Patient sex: F
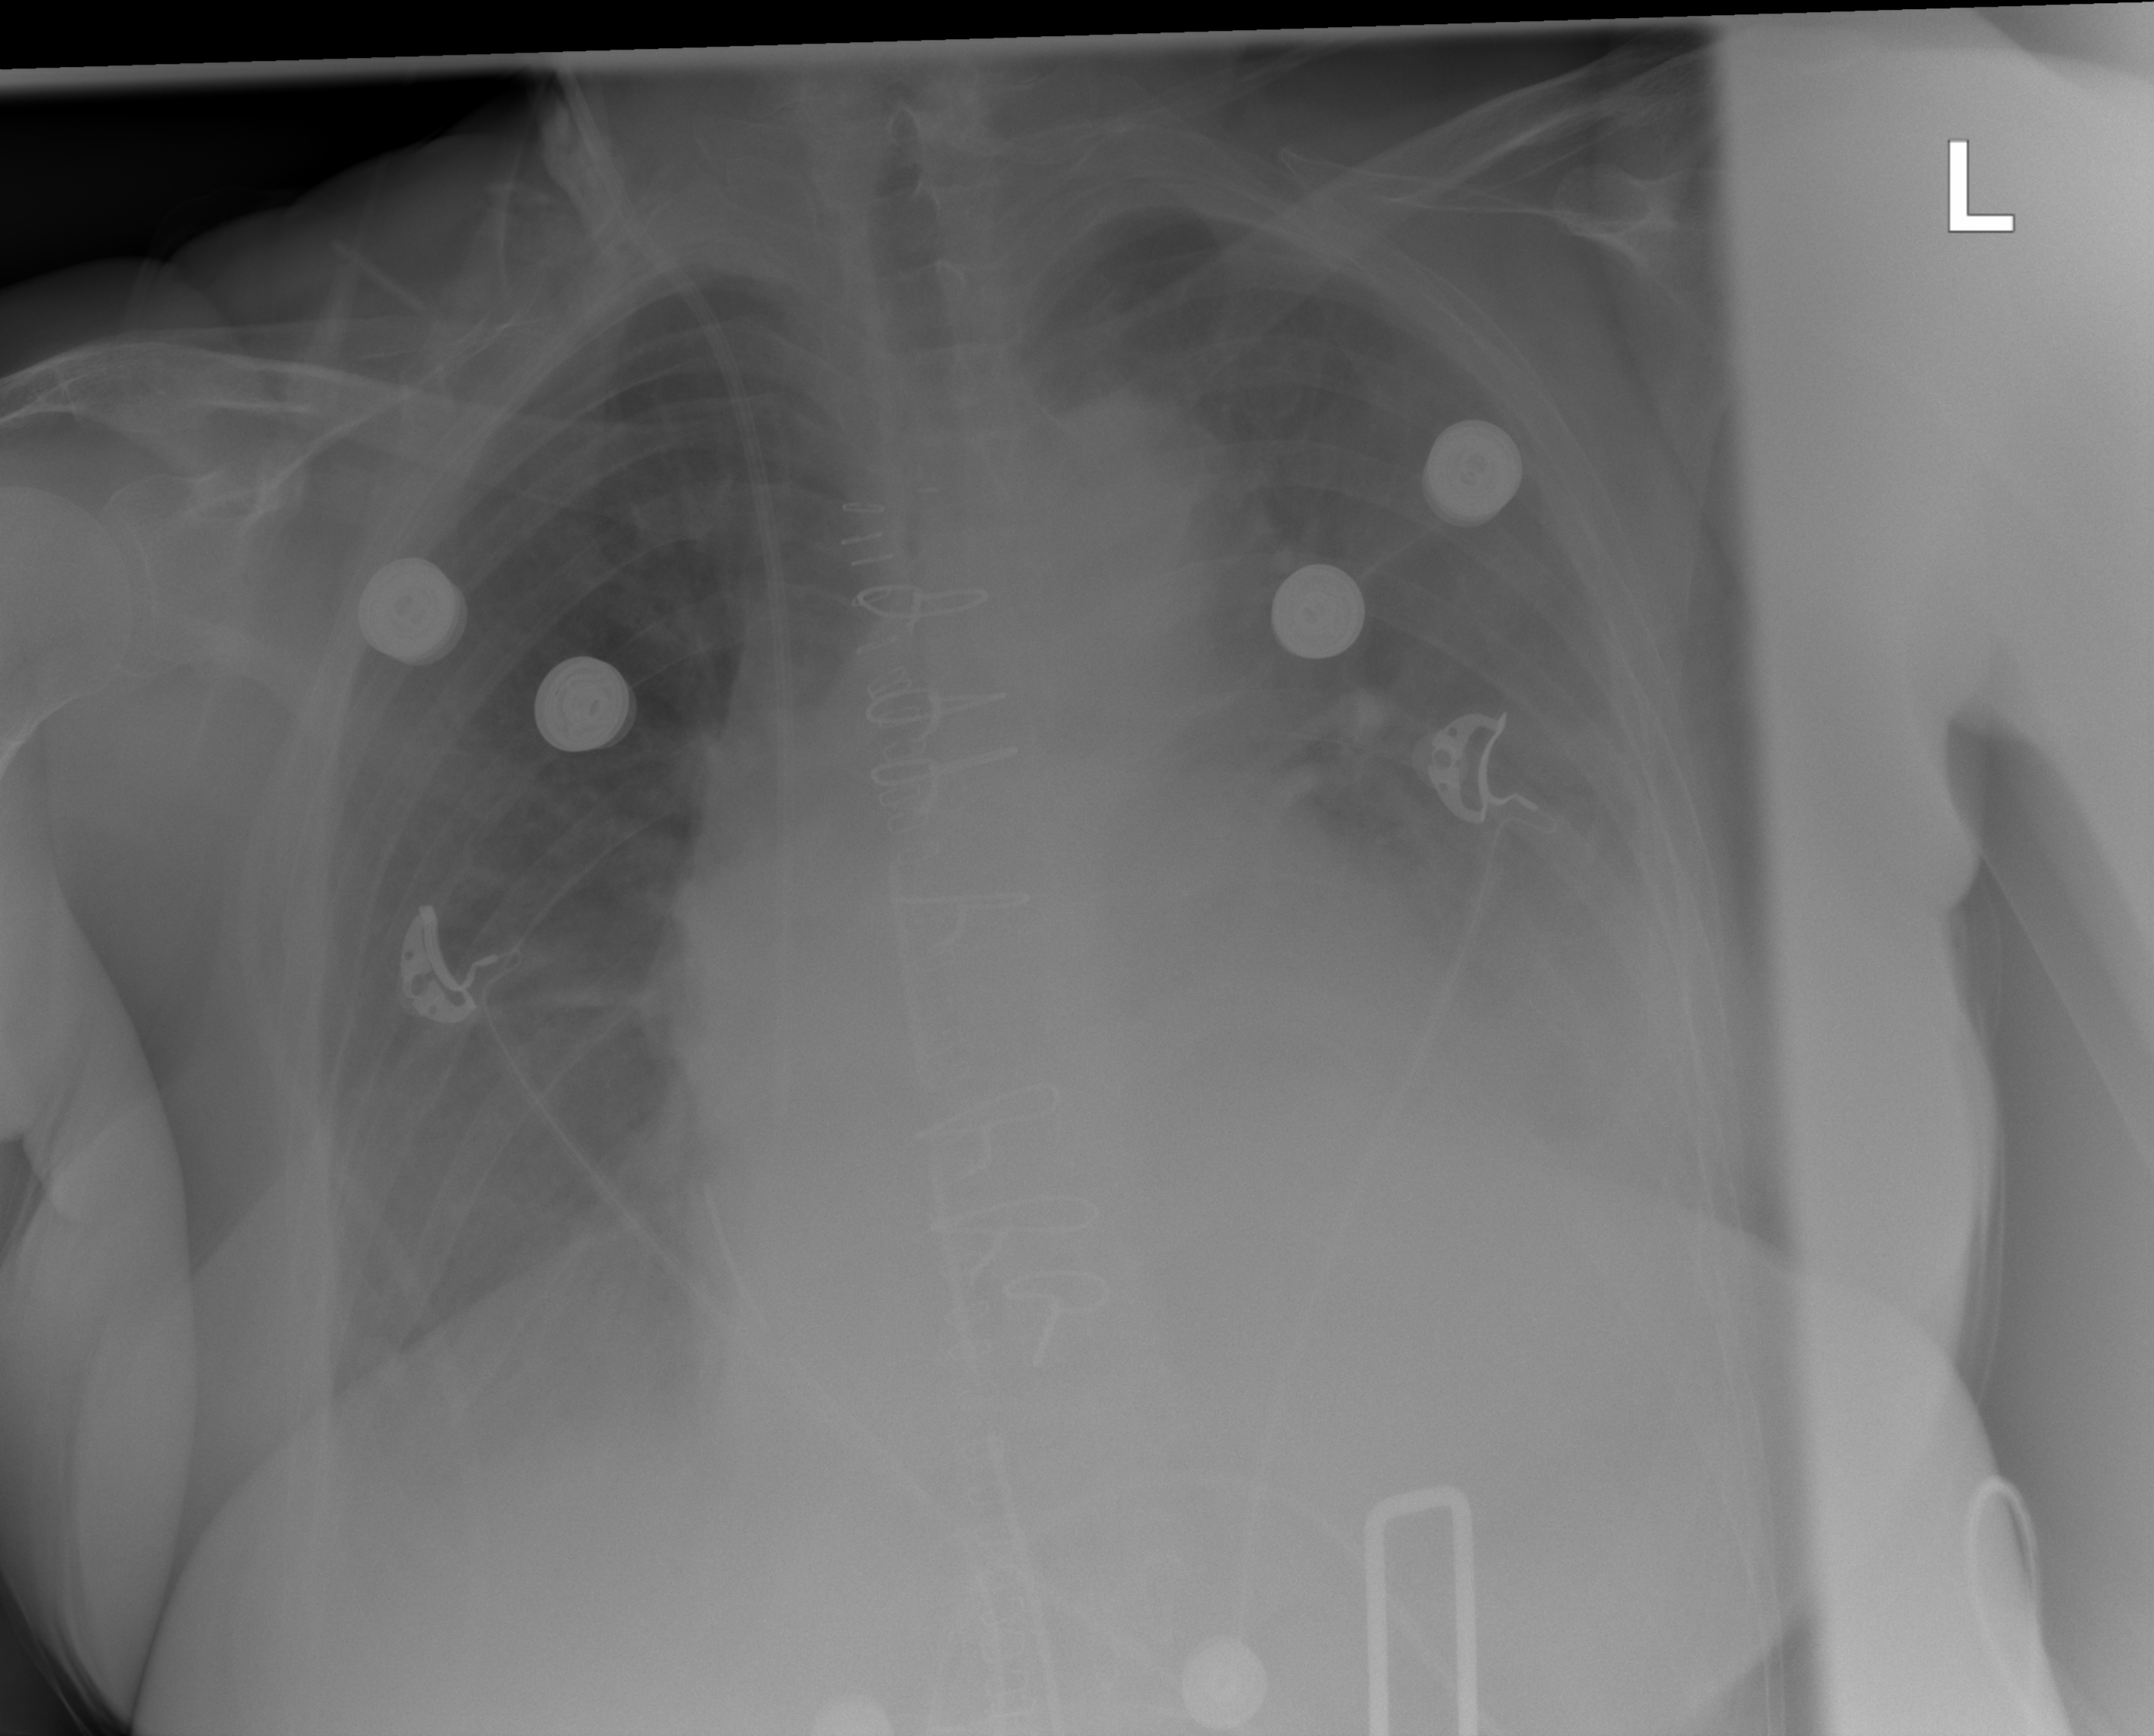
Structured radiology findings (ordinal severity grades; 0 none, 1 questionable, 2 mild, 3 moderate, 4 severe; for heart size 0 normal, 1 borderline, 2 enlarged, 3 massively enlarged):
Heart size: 2
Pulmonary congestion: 2
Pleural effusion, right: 0
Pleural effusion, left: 2
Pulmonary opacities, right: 0
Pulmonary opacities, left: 0
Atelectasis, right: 2
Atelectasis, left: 2